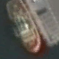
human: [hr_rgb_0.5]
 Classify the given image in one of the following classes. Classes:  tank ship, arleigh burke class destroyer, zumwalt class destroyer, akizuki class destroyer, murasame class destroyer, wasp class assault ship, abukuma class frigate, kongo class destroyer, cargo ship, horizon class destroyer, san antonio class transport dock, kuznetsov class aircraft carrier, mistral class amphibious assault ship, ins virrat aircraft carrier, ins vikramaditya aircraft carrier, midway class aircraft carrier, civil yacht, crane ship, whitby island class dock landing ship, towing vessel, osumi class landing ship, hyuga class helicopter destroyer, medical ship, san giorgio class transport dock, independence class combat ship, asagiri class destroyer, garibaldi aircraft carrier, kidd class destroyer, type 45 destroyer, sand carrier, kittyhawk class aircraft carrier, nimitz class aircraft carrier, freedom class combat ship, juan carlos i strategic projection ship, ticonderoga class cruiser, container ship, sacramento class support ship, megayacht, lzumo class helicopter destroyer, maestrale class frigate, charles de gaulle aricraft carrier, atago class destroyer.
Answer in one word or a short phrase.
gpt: Towing vessel